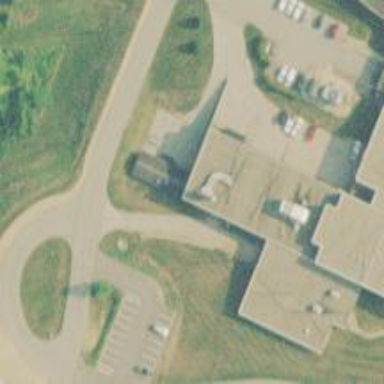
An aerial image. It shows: School.